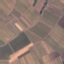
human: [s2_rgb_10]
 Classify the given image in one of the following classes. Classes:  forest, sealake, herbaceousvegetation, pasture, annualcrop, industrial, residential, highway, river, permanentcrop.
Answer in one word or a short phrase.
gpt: PermanentCrop